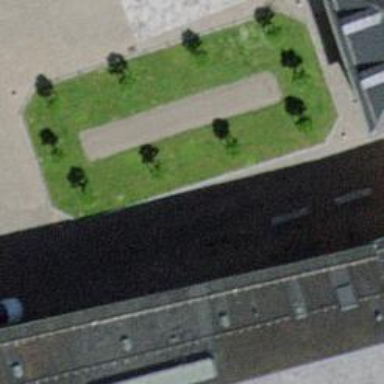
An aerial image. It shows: Bicycle parking area with stands available.